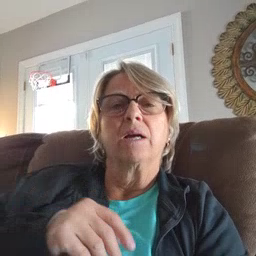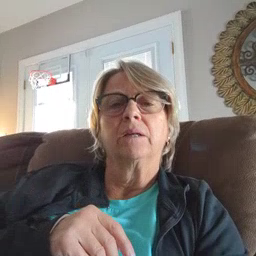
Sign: fine